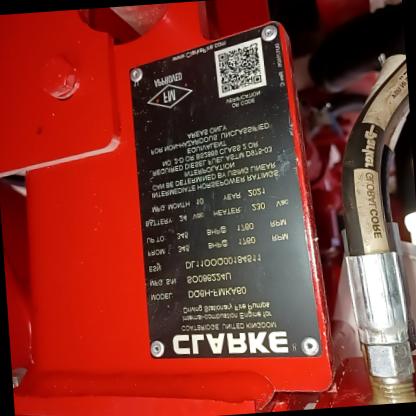
Klasa: tabliczka-znamionowa